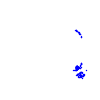
Particle: proton